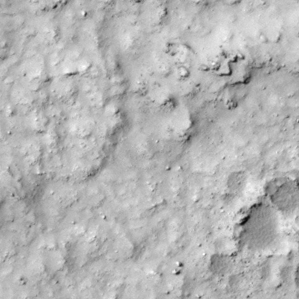
Label: non_frost